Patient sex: M
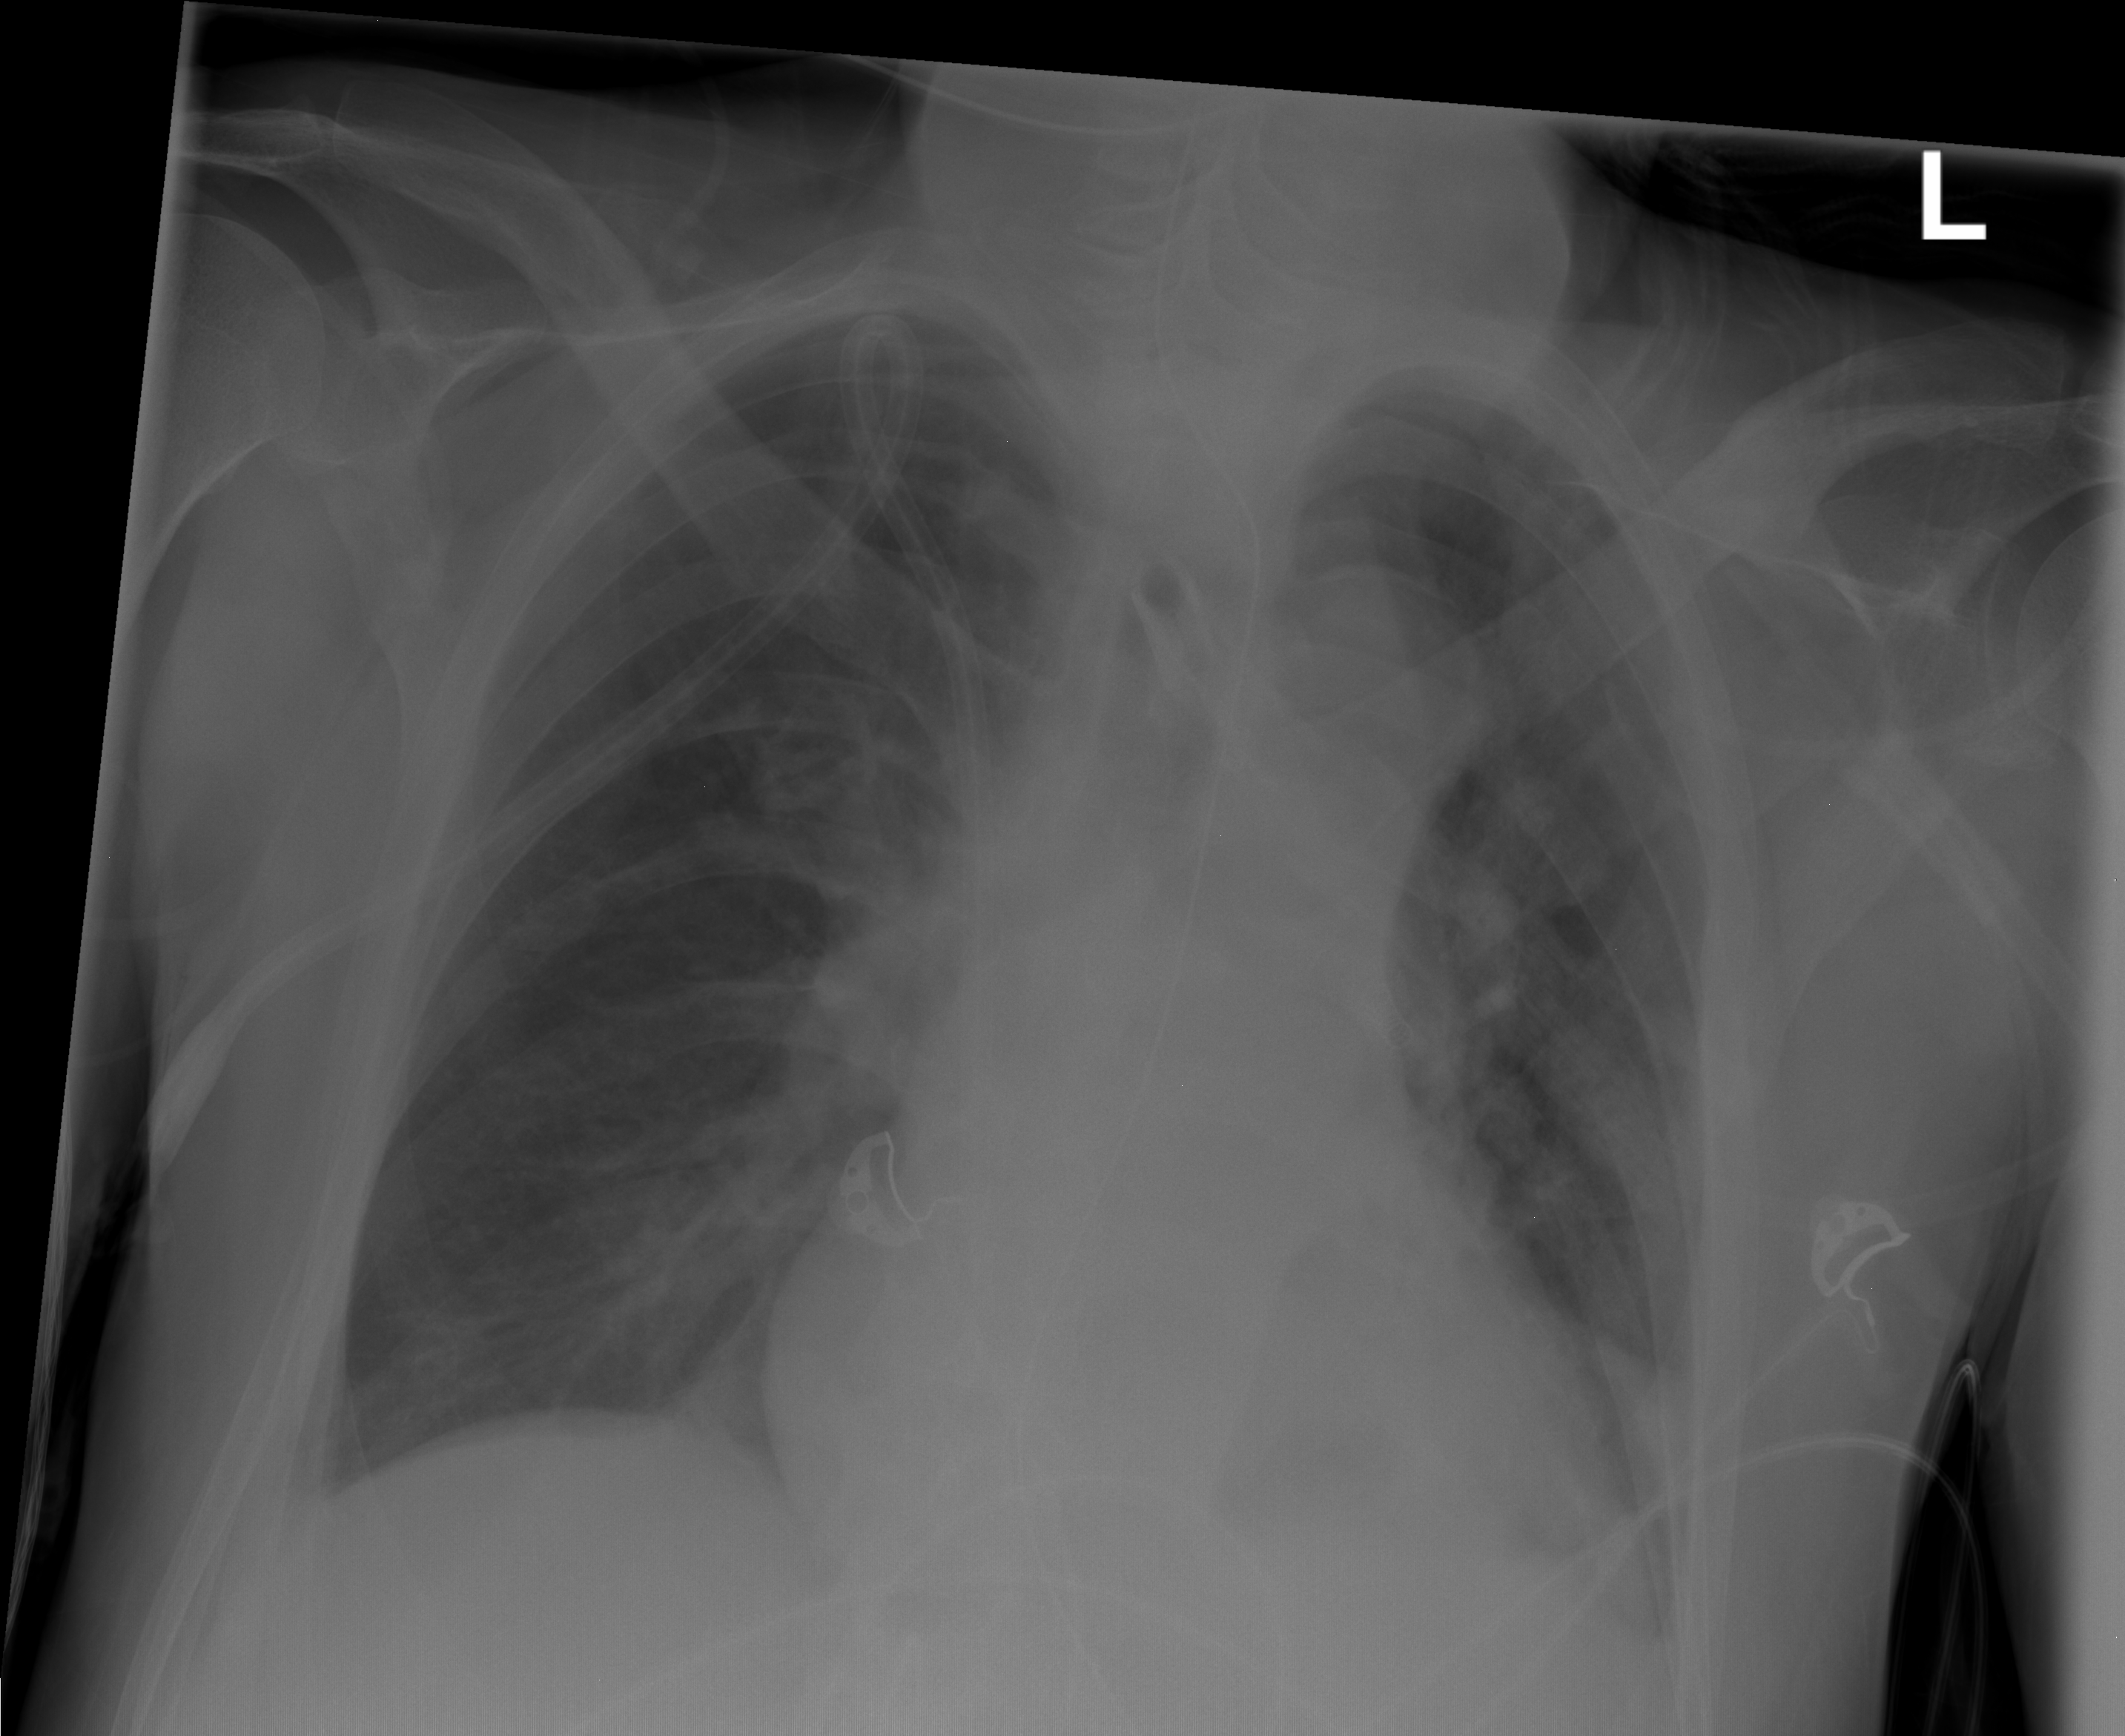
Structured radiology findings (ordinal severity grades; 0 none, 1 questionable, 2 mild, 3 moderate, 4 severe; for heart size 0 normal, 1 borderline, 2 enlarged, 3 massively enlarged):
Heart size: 2
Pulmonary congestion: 2
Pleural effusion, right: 0
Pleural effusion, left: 0
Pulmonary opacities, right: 1
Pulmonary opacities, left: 2
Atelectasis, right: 1
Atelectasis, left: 2